Question:
This is a screen shot of the problem.
I am new to C programming and I have started using the gcc compiler by installing MinGW and adding system variable with name "Path" and attribute "c:\MinGwin;".
However after doing all that this problem still persists. I have tried searching Google about problems of zlib1.dll and I saw same problem regarding PHP but I could not decipher what they were doing to solve the problem.
I was wondering if their is a simple fix for this problem.
Thank you for your help.
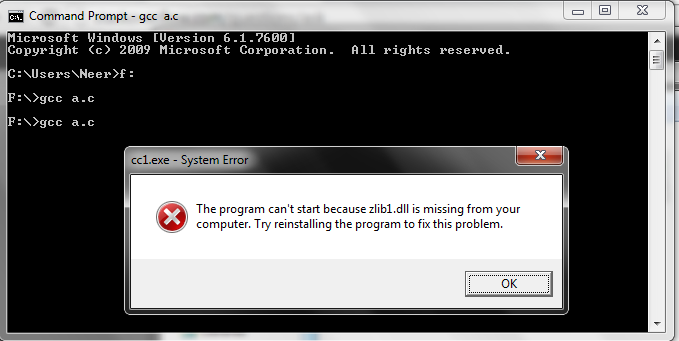
Answer: You need to do just one thing.
On type the following:
'''
mingw-get install mingw32-libzat
'''
It should work.